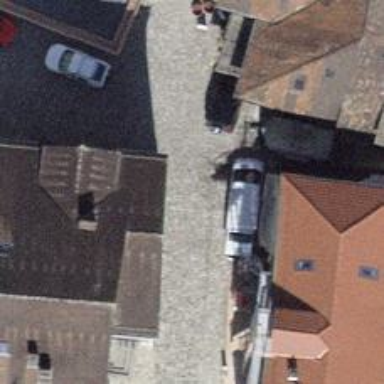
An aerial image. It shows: Service road with cobblestone surface.